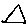
Label: triangle